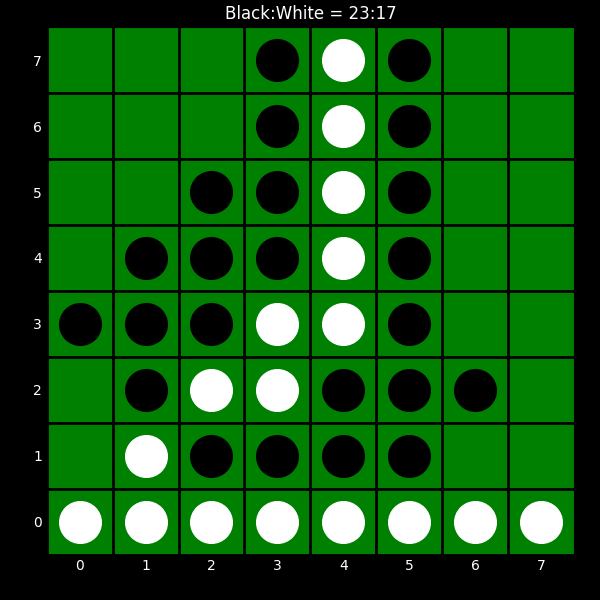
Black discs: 23
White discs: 17